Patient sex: M
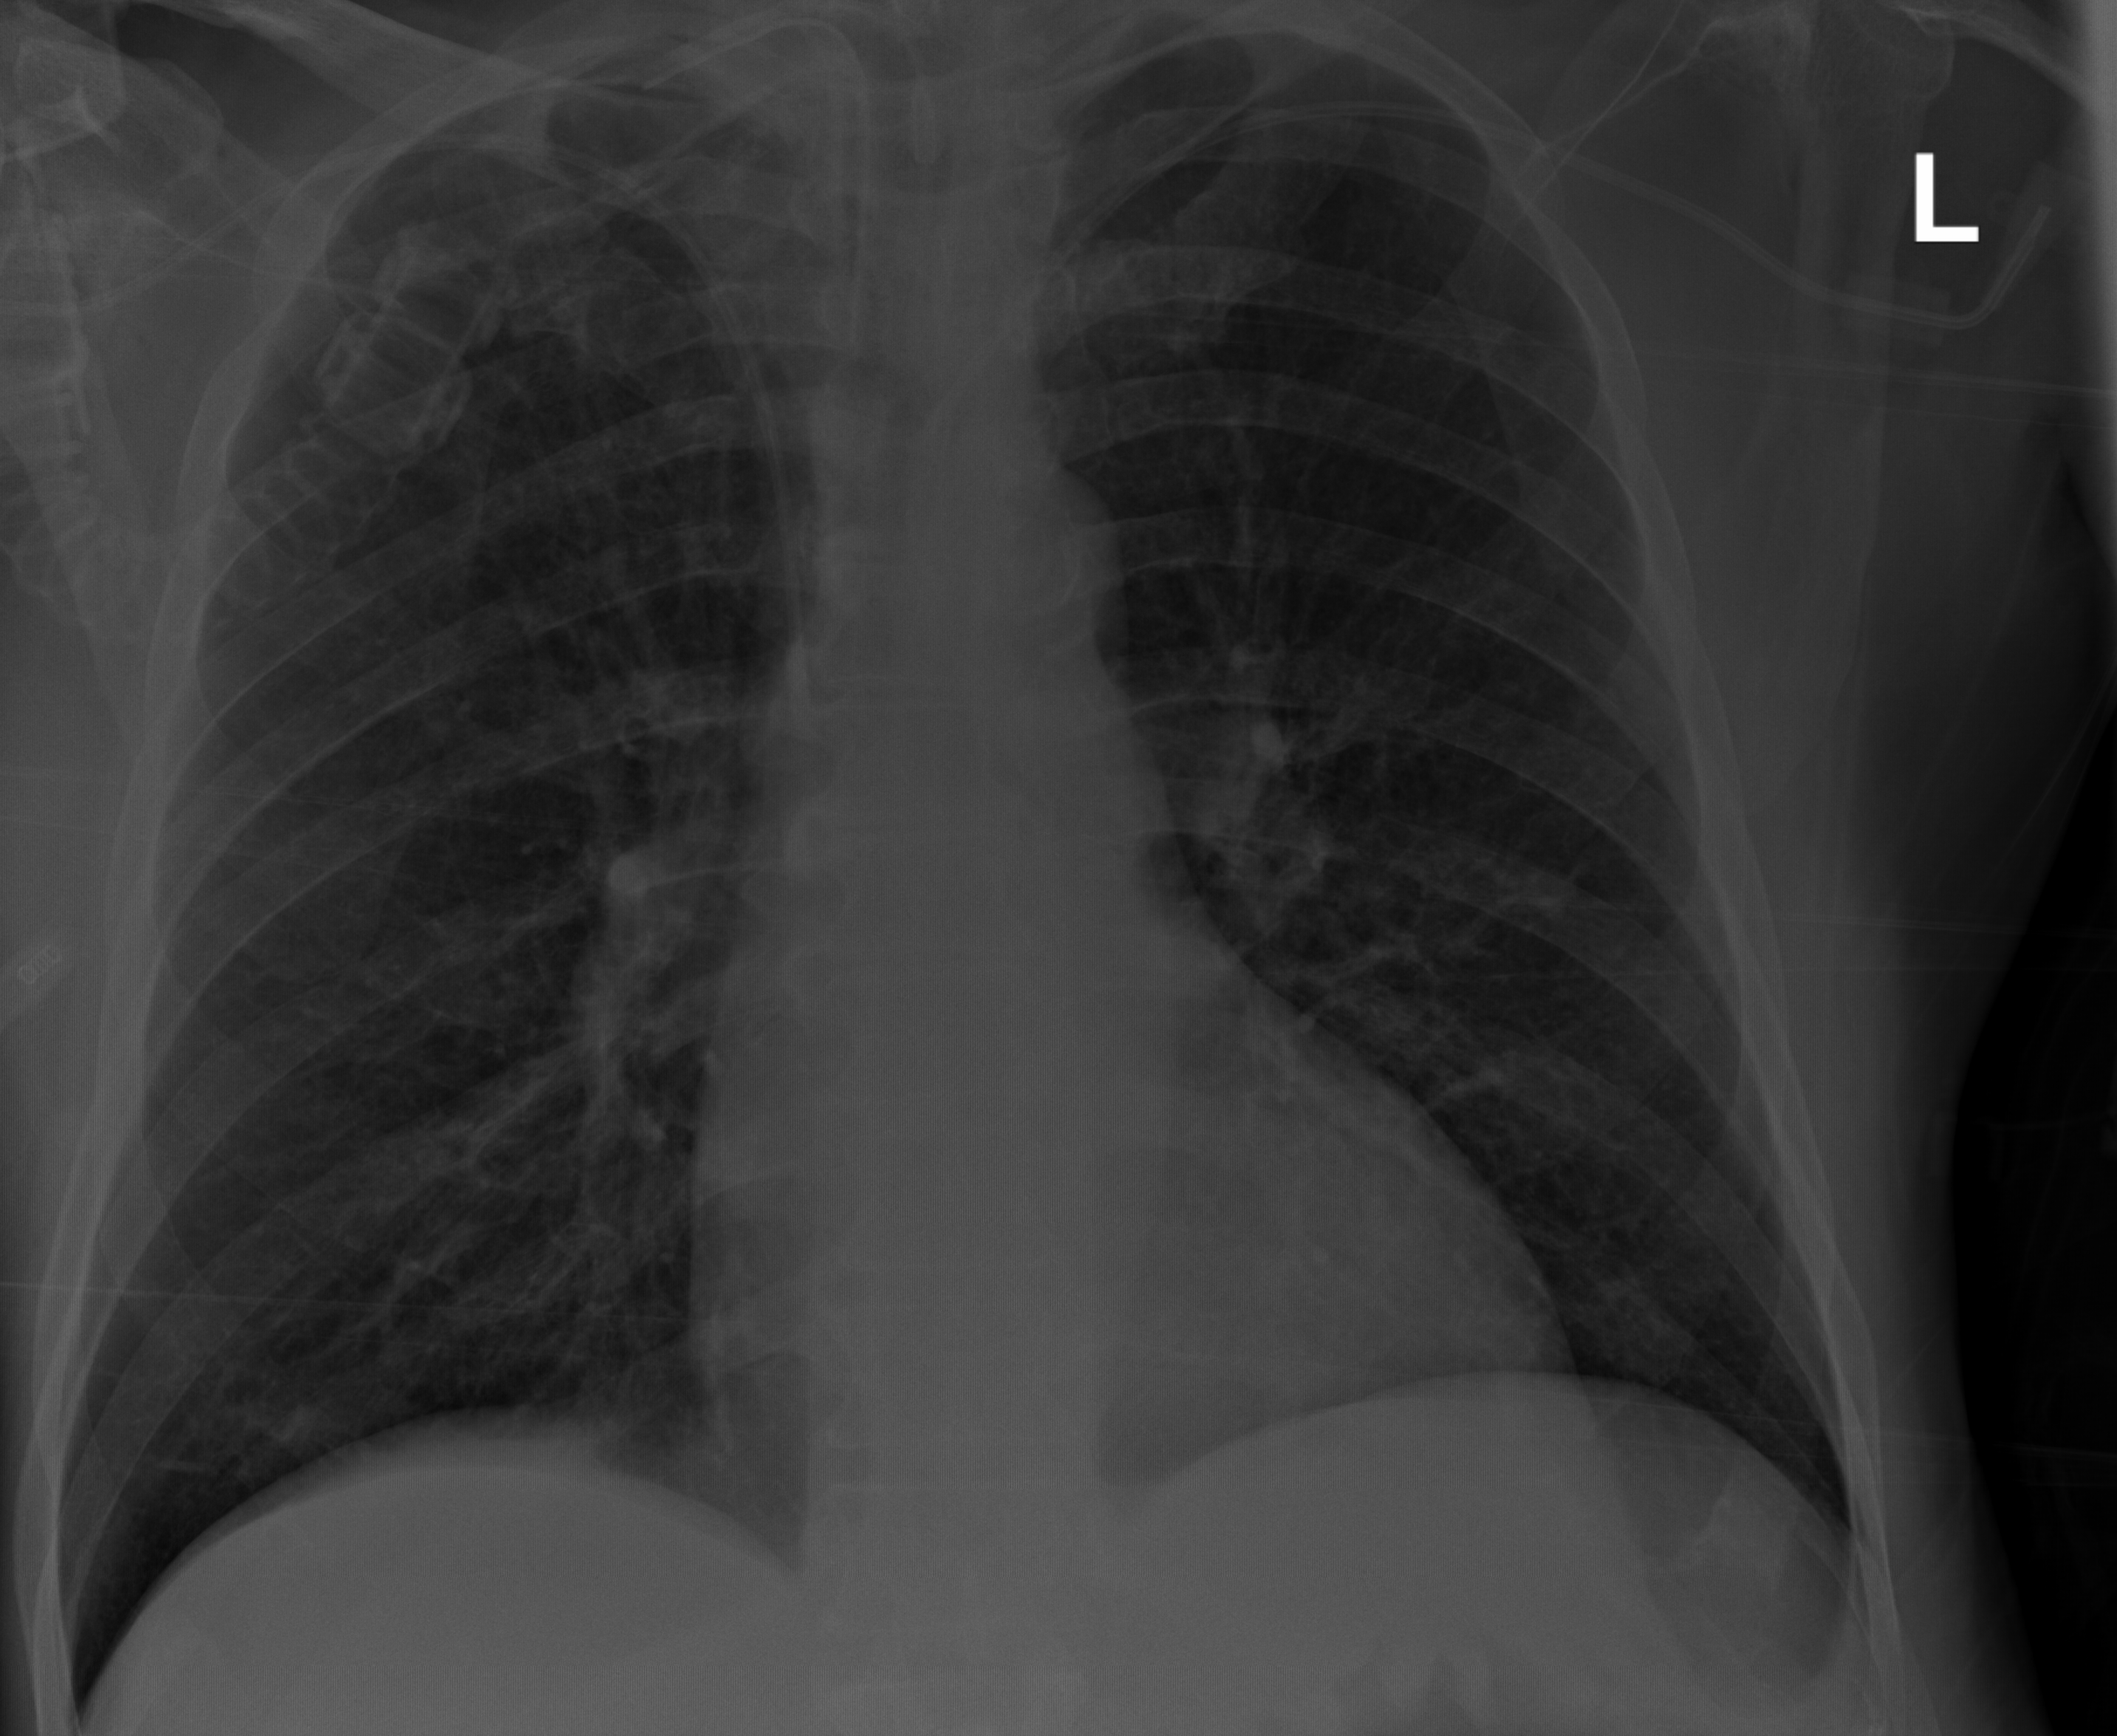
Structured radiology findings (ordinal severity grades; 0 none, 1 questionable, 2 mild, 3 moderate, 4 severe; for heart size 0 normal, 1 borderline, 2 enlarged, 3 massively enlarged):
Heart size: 0
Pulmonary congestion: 0
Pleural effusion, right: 0
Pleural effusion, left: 0
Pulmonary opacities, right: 1
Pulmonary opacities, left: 0
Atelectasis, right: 1
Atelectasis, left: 0